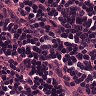
Metastatic tissue present: no